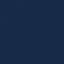
Label: SeaLake